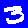
Digit: 3